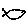
Label: fish